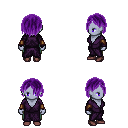
a pixel art fantasy rpg character, female body template, dark elf, purple skin, purple robe, teal pants, purple bangs hairstyle, cloth bracers, maroon shoes, four views (front, back, left, right), 2x2 character sprite sheet, small pixel art, hard edges, no anti-aliasing